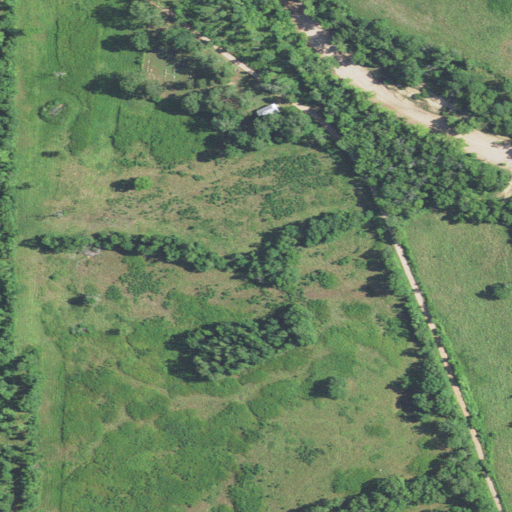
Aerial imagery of valley in Missouri named Church House Hollow containing pasture, open development, deciduous forest, and mixed forest